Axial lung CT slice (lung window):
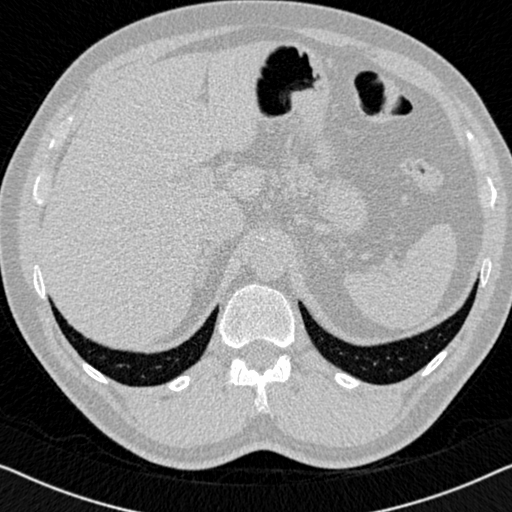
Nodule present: no